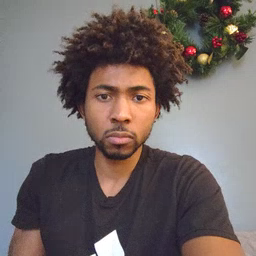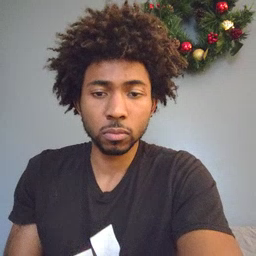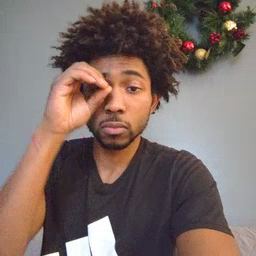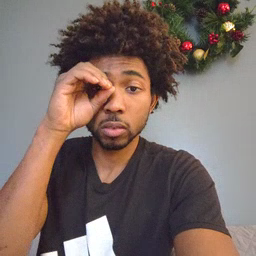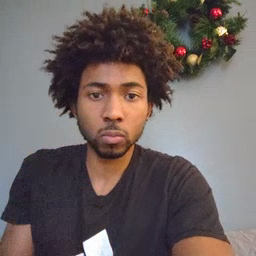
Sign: owl